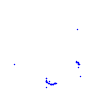
Particle: proton